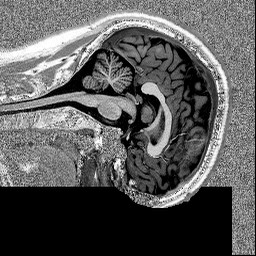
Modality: MP2RAGE
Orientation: sagittal
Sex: male